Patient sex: M
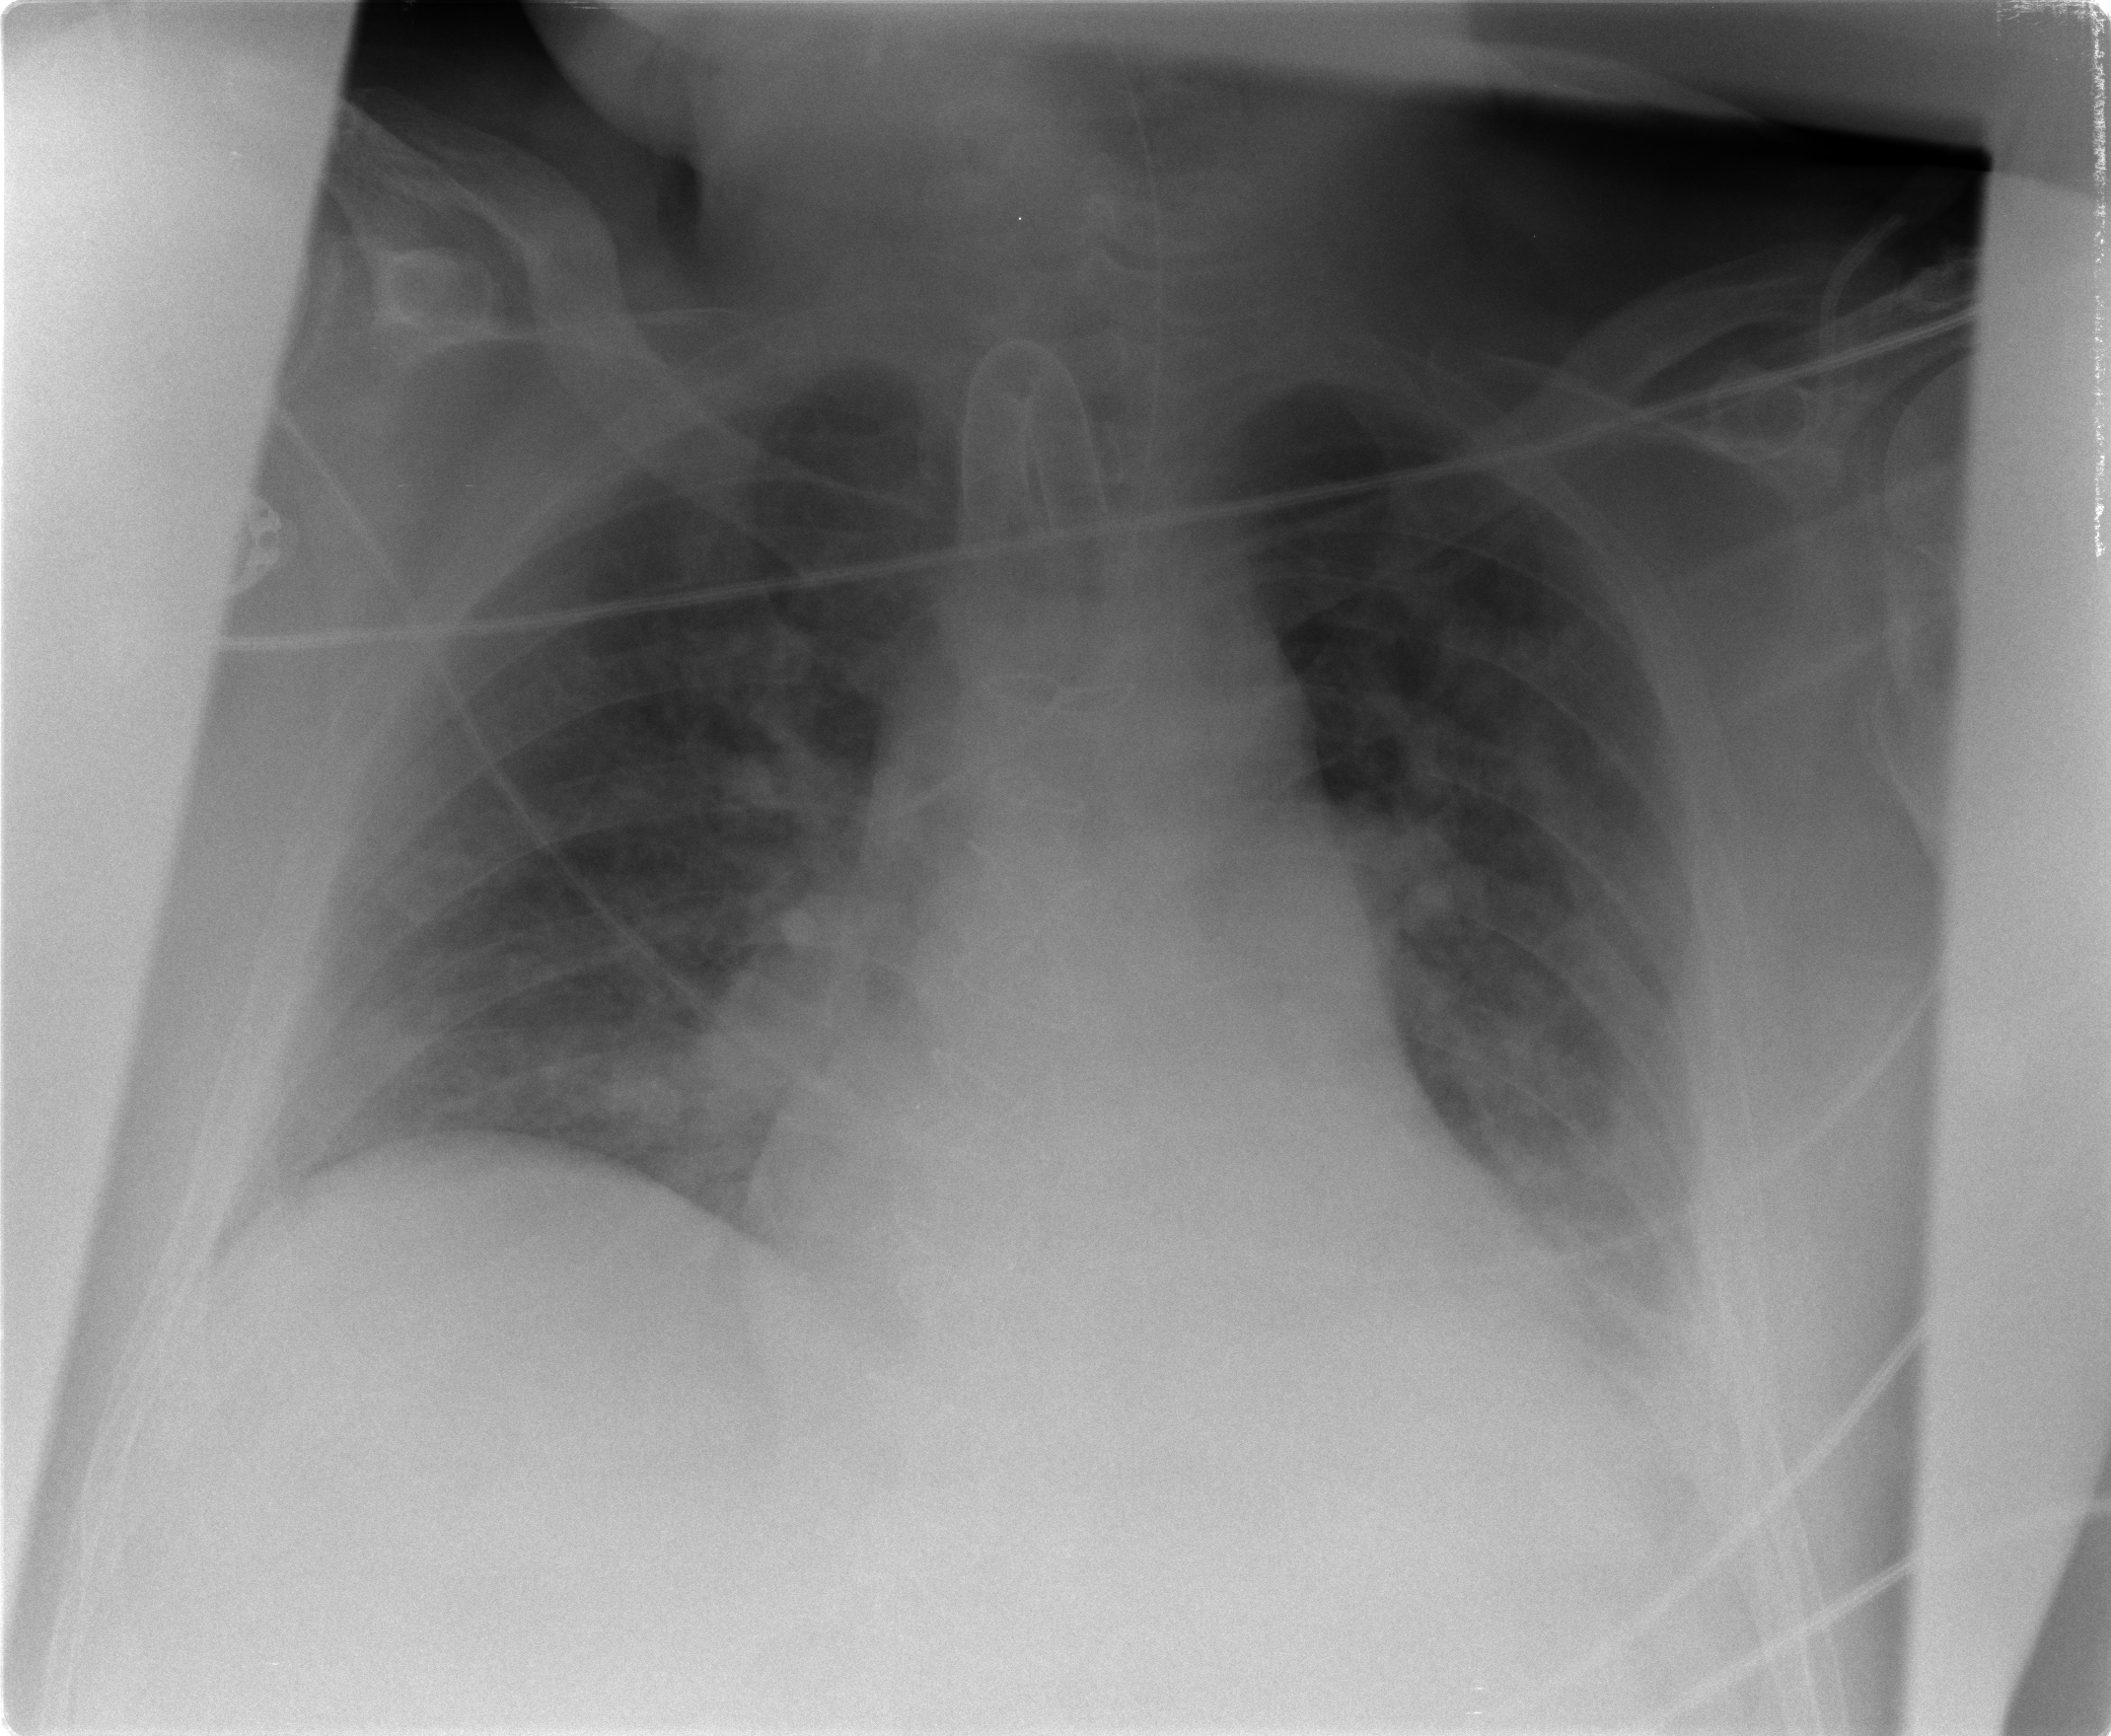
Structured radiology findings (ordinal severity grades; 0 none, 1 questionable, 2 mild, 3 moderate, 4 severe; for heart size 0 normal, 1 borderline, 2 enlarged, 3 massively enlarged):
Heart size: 2
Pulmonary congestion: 2
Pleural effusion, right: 1
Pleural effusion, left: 2
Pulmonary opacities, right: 3
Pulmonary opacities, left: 0
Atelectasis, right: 0
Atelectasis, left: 0